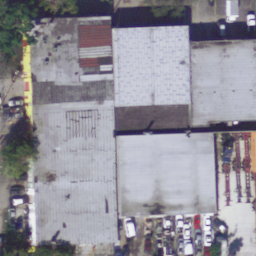
Label: buildings